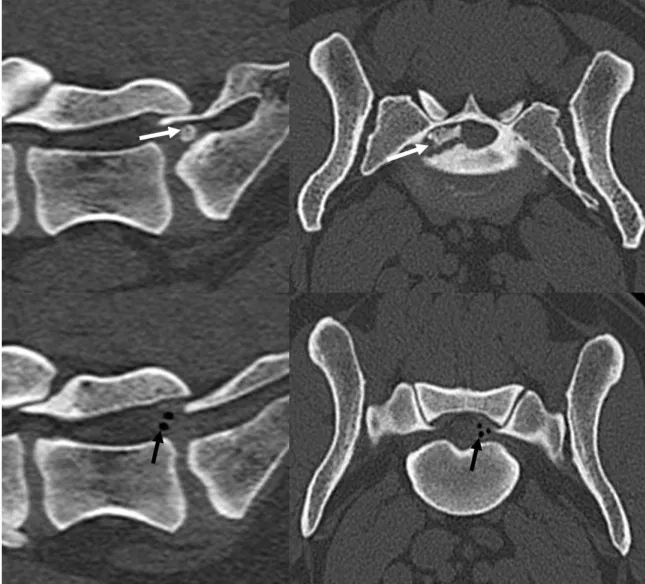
A preoperative computerized tomography scan of case 2 showing the bony osteochondrosis dissecans fragment (white arrows) and the gas-containing disc protrusion (black arrows) affecting the cauda equina at the L7-S1 level.
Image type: radiology (ct)